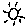
Label: sun